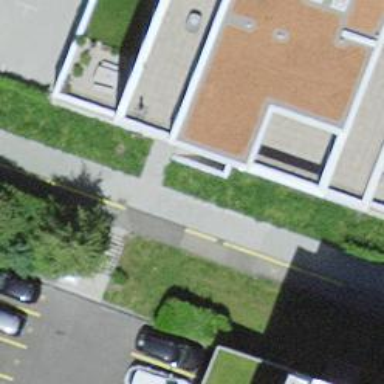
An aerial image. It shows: Road with steps.